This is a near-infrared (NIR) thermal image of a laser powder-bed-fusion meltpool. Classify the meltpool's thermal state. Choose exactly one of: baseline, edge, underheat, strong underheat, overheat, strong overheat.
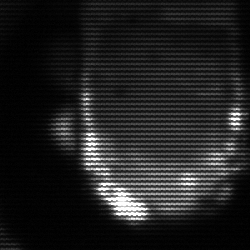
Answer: baseline